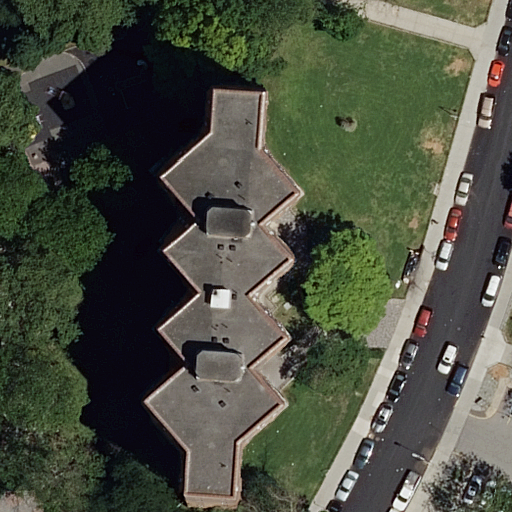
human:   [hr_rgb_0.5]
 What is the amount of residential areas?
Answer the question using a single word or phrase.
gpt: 1

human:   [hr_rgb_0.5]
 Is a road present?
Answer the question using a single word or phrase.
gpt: yes

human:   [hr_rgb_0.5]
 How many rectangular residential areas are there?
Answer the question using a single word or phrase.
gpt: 1

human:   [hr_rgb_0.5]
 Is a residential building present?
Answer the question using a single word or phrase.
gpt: yes

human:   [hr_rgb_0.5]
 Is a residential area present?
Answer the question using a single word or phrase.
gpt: yes

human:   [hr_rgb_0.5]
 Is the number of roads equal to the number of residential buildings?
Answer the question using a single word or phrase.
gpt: no

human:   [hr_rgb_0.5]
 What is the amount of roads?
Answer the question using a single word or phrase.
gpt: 8

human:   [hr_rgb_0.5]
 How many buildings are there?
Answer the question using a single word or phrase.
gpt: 1

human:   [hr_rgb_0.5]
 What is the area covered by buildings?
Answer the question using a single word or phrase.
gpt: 1355m2

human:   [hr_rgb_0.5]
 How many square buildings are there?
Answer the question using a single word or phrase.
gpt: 0

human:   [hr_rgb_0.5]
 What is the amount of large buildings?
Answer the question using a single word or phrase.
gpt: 1

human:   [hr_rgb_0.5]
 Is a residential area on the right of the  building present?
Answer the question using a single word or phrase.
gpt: yes

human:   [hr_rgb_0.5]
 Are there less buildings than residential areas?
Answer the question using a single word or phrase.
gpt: no

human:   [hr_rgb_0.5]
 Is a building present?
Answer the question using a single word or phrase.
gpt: yes

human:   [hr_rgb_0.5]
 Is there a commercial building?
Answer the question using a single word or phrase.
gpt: no

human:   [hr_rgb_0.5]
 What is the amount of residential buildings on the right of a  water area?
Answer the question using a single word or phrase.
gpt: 0

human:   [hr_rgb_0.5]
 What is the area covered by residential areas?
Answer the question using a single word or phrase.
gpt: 9802m2

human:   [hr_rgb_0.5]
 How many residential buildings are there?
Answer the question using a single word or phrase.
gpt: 1

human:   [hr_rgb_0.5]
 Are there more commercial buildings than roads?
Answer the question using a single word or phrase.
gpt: no

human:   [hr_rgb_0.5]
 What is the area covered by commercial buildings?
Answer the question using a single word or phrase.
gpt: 0m2

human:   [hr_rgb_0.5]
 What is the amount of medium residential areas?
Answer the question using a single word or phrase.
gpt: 0

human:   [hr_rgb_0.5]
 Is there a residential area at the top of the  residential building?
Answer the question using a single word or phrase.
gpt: no

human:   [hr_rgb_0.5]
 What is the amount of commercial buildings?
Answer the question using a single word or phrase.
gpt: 0

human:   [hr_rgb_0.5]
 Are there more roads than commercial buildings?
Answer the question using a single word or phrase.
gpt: yes

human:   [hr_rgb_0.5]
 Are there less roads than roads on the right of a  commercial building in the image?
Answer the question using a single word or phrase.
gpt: no

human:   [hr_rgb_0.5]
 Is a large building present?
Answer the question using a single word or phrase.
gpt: yes

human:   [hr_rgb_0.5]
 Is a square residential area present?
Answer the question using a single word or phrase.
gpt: no

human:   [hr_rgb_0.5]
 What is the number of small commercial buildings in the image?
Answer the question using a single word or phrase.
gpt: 0

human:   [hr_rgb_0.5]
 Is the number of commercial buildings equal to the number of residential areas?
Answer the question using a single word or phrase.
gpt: no

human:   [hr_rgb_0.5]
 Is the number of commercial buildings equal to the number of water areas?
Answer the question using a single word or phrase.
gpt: yes

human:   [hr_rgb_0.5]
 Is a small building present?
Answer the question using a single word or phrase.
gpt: no

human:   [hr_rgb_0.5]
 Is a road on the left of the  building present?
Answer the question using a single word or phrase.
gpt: yes

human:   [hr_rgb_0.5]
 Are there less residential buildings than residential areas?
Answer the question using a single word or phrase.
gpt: no

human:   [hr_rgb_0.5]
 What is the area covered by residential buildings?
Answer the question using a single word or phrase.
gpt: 1355m2

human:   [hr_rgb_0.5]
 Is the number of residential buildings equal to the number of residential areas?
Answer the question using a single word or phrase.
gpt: yes

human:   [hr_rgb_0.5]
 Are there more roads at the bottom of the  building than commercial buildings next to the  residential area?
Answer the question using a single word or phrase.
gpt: yes

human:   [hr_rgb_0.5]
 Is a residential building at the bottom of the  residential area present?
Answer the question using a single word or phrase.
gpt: no

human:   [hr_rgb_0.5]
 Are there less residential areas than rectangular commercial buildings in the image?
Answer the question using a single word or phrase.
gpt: no

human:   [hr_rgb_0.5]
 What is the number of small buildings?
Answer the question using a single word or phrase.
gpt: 0

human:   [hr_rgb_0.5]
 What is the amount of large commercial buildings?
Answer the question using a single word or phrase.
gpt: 0

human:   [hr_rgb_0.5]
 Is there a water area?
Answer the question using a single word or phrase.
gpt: no

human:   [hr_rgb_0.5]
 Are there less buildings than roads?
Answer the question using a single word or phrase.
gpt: yes

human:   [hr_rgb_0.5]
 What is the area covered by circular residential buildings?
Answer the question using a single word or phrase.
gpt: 0m2

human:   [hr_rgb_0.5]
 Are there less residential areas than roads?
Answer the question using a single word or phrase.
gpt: yes

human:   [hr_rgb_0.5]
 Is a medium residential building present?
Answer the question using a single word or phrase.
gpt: no

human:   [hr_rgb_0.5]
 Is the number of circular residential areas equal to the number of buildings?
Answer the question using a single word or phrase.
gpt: no

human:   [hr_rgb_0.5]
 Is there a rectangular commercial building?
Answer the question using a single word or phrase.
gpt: no

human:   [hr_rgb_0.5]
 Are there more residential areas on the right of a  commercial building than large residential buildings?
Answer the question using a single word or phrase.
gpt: no

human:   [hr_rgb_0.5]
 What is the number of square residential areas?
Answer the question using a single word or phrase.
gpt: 0

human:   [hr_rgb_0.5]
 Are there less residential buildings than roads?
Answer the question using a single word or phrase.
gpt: yes

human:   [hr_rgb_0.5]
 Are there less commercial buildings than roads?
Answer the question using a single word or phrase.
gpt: yes

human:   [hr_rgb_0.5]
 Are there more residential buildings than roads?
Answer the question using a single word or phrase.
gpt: no

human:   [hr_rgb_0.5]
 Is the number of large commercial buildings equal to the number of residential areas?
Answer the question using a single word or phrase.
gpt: no

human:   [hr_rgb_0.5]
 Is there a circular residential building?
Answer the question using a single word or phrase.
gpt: no

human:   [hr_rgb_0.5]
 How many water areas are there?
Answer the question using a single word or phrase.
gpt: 0

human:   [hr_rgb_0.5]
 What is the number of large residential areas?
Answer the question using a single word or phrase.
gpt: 1

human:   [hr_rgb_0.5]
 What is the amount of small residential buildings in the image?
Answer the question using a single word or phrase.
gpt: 0

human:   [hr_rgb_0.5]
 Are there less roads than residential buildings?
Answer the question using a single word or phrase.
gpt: no

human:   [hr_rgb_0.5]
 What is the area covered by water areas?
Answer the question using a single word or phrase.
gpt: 0m2

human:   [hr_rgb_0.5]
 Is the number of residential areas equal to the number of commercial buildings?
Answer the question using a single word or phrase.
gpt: no

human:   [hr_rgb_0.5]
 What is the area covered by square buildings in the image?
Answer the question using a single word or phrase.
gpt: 0m2

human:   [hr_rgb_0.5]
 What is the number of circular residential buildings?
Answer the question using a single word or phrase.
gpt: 0

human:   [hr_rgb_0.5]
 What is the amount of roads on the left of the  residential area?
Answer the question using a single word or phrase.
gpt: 8

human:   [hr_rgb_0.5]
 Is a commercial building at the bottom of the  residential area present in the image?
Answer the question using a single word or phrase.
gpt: no